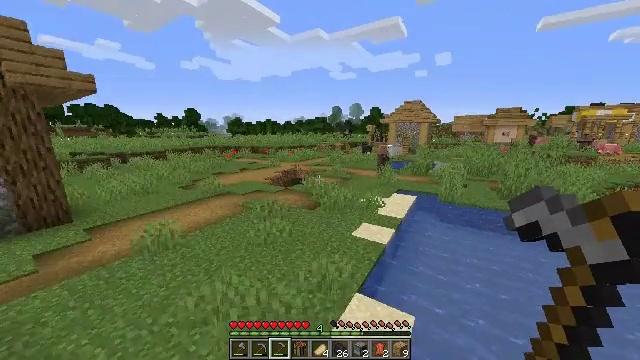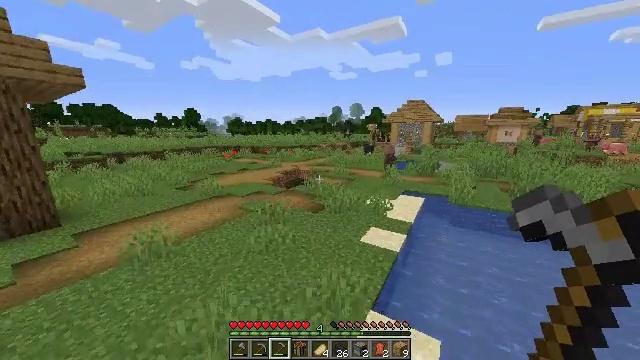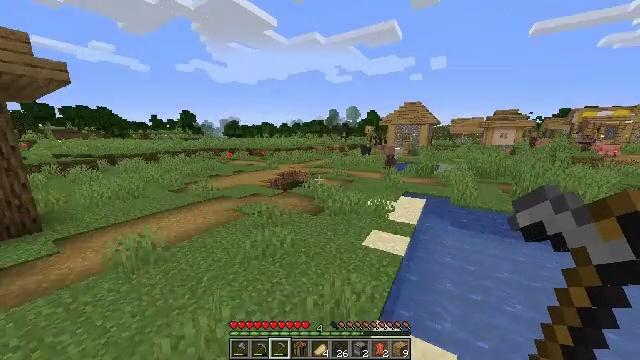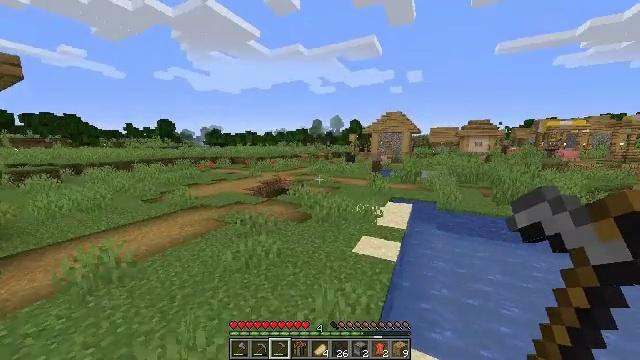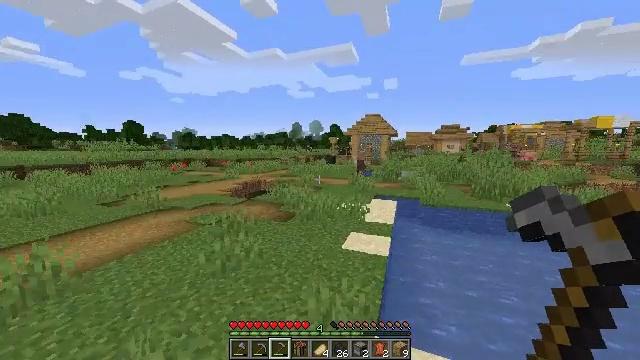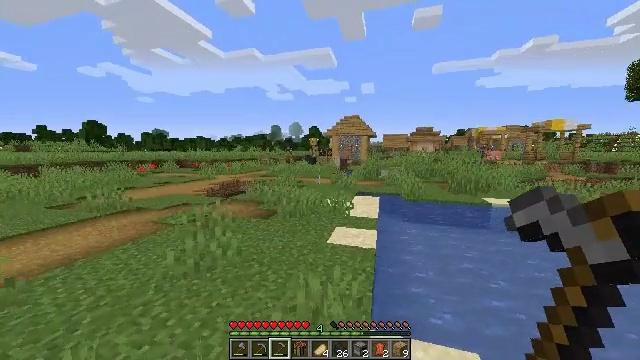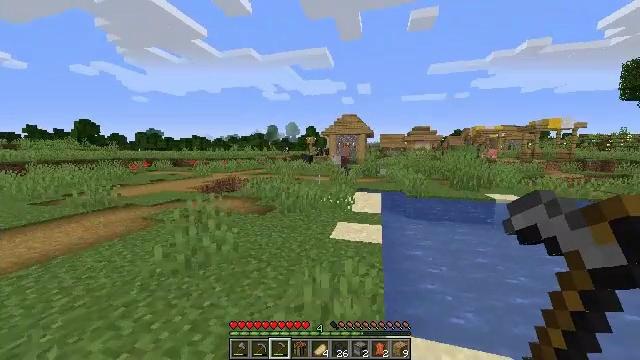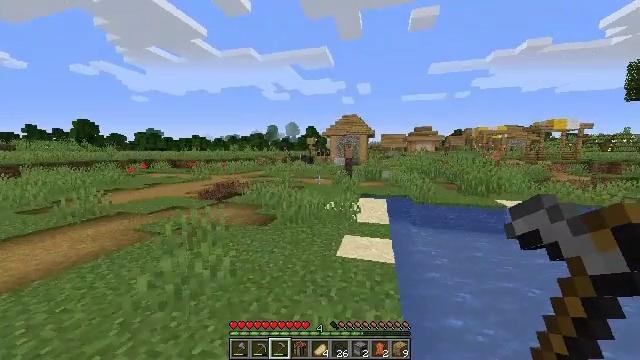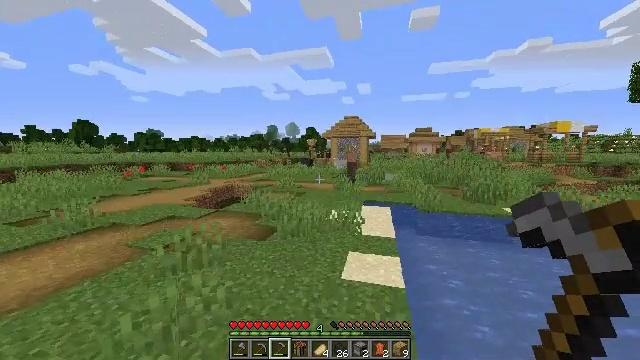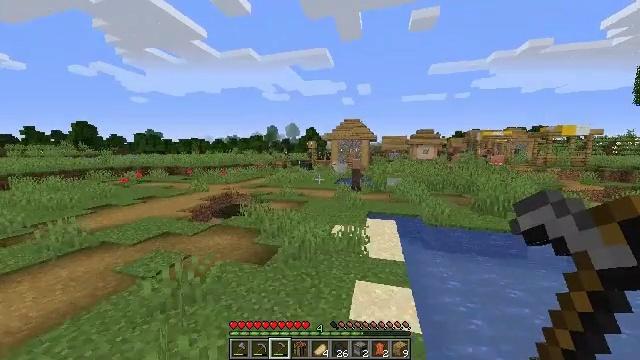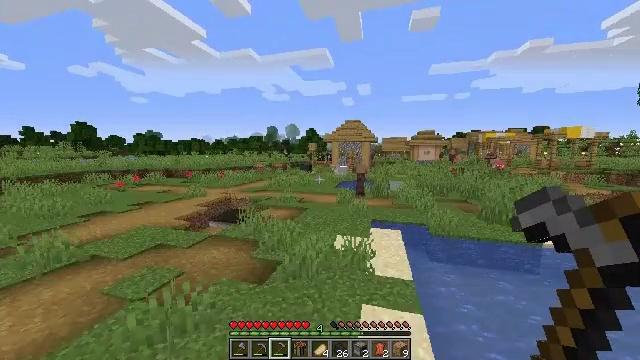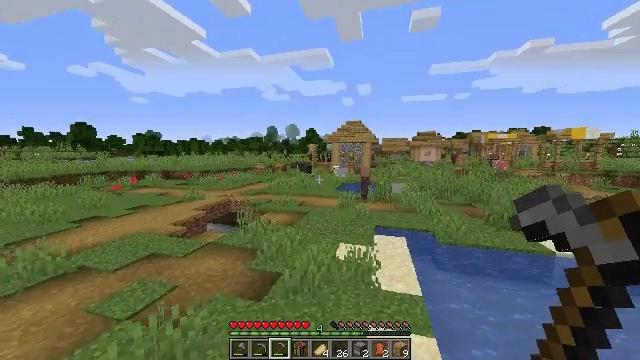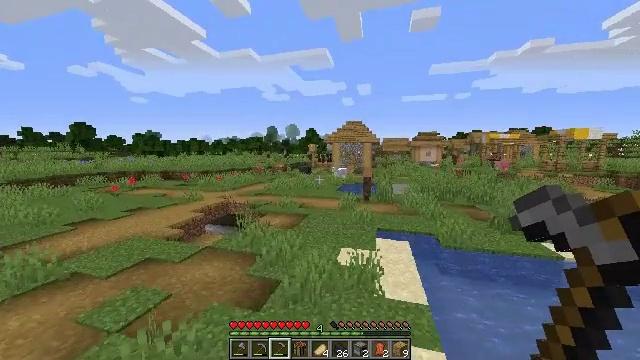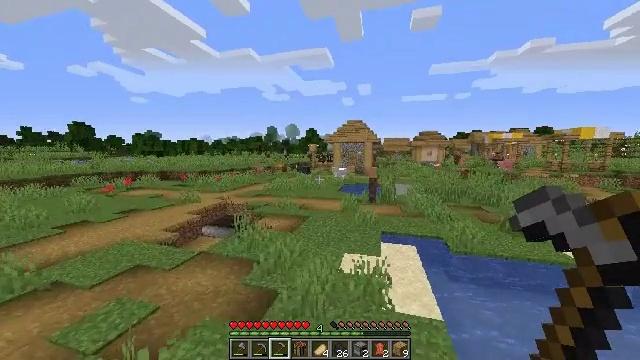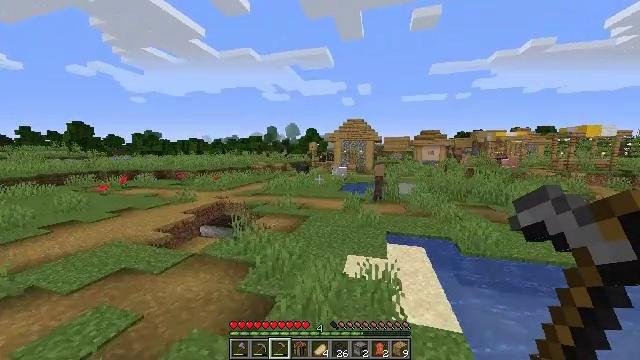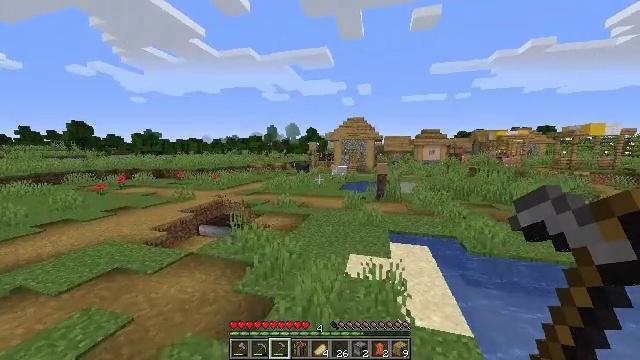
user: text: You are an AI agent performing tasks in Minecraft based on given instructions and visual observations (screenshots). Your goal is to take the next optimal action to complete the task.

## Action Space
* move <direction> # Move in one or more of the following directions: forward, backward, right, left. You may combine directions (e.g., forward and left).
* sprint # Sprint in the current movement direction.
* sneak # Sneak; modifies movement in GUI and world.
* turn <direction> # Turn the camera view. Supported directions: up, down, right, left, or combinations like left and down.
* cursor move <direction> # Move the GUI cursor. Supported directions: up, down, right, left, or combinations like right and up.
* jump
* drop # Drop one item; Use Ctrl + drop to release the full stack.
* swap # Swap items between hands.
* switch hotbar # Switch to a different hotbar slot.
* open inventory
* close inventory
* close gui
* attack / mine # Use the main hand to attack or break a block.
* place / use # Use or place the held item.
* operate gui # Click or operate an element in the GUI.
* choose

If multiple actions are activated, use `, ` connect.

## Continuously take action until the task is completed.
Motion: motion action
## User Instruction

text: Collect sugar cane near water sources.
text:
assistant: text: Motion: move forward, sprint, jump
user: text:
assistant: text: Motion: move forward, sprint, jump
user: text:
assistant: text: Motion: move forward, sprint, turn right and up, jump
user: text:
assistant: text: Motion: move forward, sprint, turn right and up, jump
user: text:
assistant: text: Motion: move forward, sprint, turn right, jump
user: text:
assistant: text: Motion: move forward, sprint, jump
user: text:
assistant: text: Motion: move forward, sprint, jump
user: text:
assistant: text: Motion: move forward, sprint, jump
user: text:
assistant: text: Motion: move forward, sprint, jump
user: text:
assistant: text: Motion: move forward, sprint, jump
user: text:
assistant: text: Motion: move forward, sprint, jump
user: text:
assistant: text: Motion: move forward, sprint, jump
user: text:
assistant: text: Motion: move forward, sprint, jump
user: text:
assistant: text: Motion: move forward, sprint, jump
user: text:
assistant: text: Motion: move forward, sprint, jump
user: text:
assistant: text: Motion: move forward, sprint, jump
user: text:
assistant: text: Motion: sprint, jump
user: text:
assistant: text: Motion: sprint, jump
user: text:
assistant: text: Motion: sprint, jump
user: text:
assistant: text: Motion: sprint, jump
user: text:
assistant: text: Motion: sprint, jump
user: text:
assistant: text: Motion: sprint, jump
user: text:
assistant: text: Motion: sprint, jump
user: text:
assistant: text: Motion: sprint, jump
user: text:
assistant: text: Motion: sprint, jump
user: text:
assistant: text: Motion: sprint
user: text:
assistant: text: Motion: sprint, turn left
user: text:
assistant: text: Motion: sprint, turn left and down
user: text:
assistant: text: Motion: turn left and down
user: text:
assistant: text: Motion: turn left